Question: I just make my spinner custom view to dropdown list and it's support. But somehow, a little space appear below the "15" text so it dont make linear horizontally.

Here is my code :
'''
<?xml version="1.0" encoding="utf-8"?>
<TextView xmlns:android="http://schemas.android.com/apk/res/android"
xmlns:app="http://schemas.android.com/apk/res-auto"
android:layout_width="match_parent"
android:layout_height="match_parent"
android:gravity="center_horizontal"
android:textSize="18sp"
android:textStyle="bold"
android:textColor="@color/white"
android:textAlignment="center"
android:background="@drawable/timepickerbutton"
android:paddingEnd="20dp"
app:drawableEndCompat="@drawable/ic_arrow_down_sign_to_navigate" />
'''
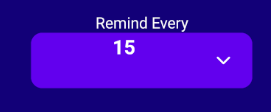
Answer: Try to change the height parameter to wrap_content and width to fill_parent
I had next custom spinner item in one of my projects without any other layout behind him, just pure XML file and one TextView and it works as it suppose:
'''
<?xml version="1.0" encoding="utf-8"?>
<TextView xmlns:android="http://schemas.android.com/apk/res/android"
xmlns:tools="http://schemas.android.com/tools"
android:id="@+id/customSpinnerItemTextView"
android:layout_width="fill_parent"
android:layout_height="wrap_content"
android:gravity="center"
android:padding="5dip"
android:textColor="@color/vectorColor"
android:textSize="20sp"
tools:text="sometext" />
'''